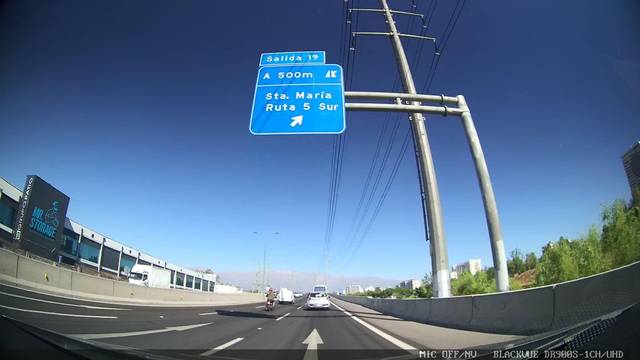
Region: Chile
Coordinates: -33.425, -70.674